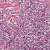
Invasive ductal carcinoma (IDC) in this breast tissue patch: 1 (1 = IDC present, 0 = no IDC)